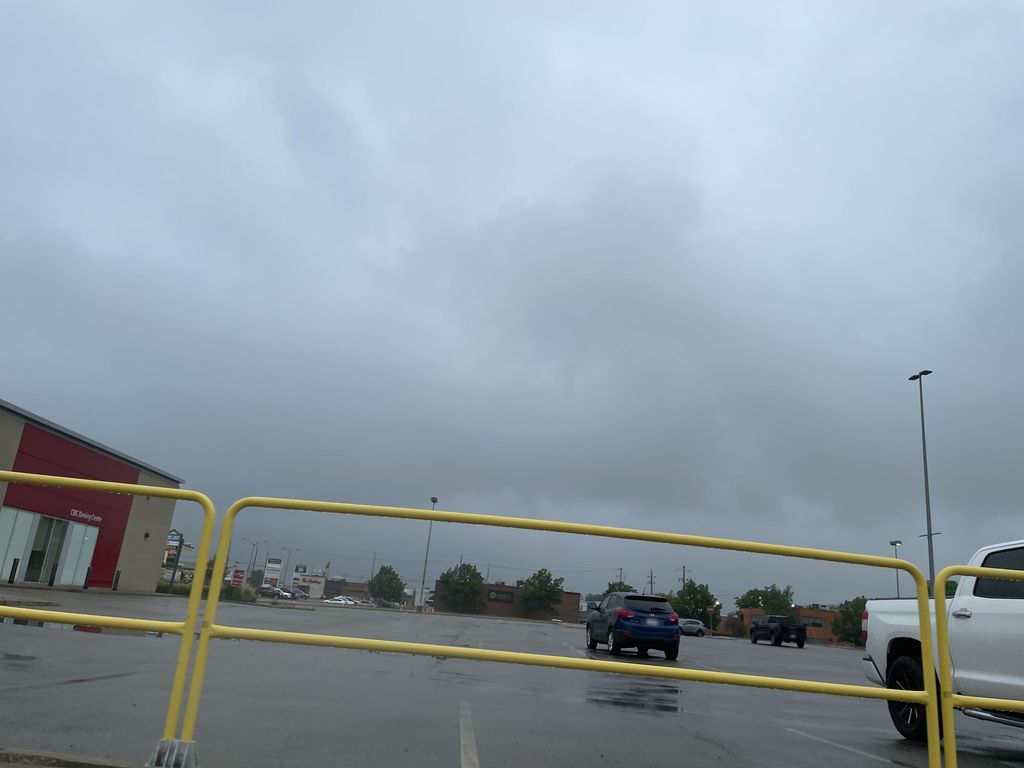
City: kitchener-waterloo